Question: I would like to align the text and input in the LI to be horizontaly aligned with the menu on the left. Here how it looks.

I need the newsletter to be align with the menu on the left.
'''
#footer .div1{
float:left;
}
#footer ul{
list-style:none;
}
#footer li{
float:left;
padding-left:20px;
font-size:18px;
}
#footer li:first-child{
padding-left:0px;
}
'''
'''
<div id="footer">
<div class="div1">
<ul>
<li><b>WE &hearts; TO NETWORK</b></li>
<li>FACEBOOK</li>
<li>BLOG</li>
<li>CONTACT</li>
<li>NEWSLETTER : <input type="text" name="email" id="emailNl" style="font-family:arial; width:200px; margin:0px; padding:0px;"/> <span id="submitNl" style="cursor:pointer">OK</span></li>
</ul>
</div>
<div style="clear:both"></div>
</div>
'''
Thanks
With padding and margin 0px it's almost there but you can notice a slight difference. :S
By changing the float:left of my LI to display:inline-block, now the text is align but the input seems to be like padding-top 2px too much ... I think i'll tweak this to make it fit and see through each browsers.
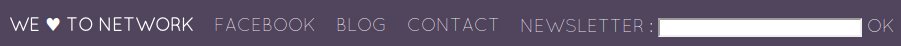
Answer: try reset the padding and margin of the element and try vertical-align property - <URL>
although, I tested, they align just perfectly as it is. below is the preview from firefox

You can try
'''
#footer ul {
list-style: none outside none;
margin: 0;
overflow: auto;
padding: 0;
}
input[type=text]{
padding:0;
margin:0;
}
'''
see if it works.